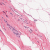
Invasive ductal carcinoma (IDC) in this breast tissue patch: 0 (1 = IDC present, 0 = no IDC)